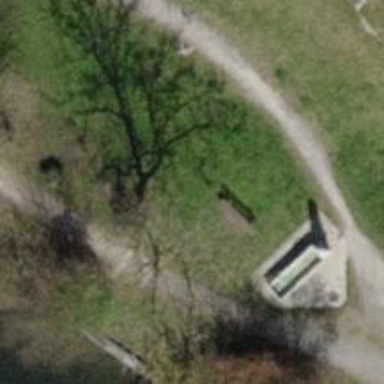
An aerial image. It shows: Bench.